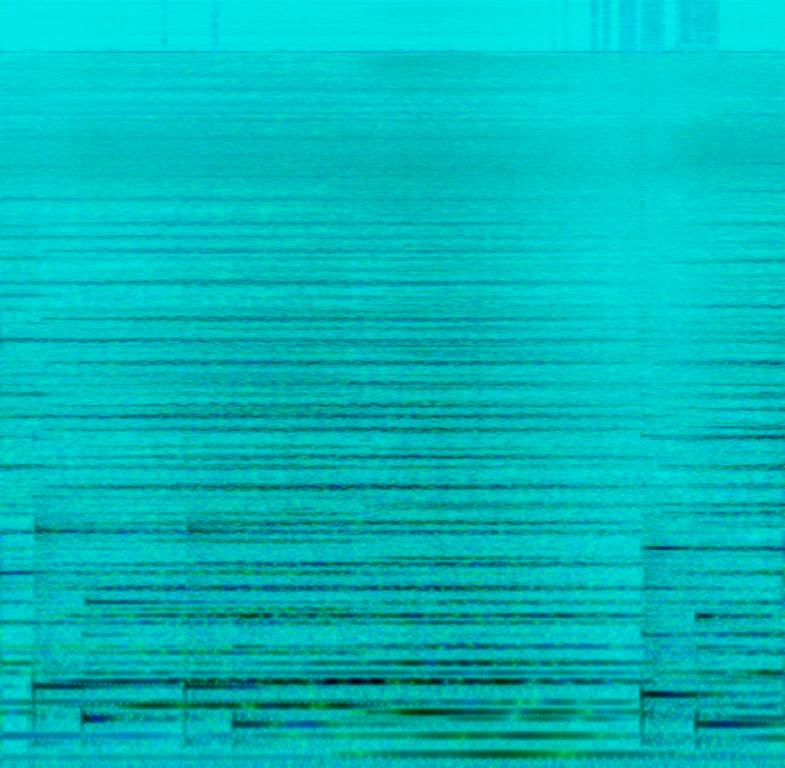
The low quality recording features a sustained string melody, followed by woodwind and mellow marimba melodies. It sounds emotional, passionate and sad - like something you would hear in the movies, as the background music.